Interaction volume radius: 5 \u00c5
Interaction volume height: 10 \u00c5
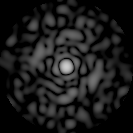
Disorder parameter: 0.7942